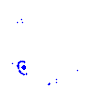
Particle: electron